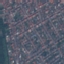
Label: Residential